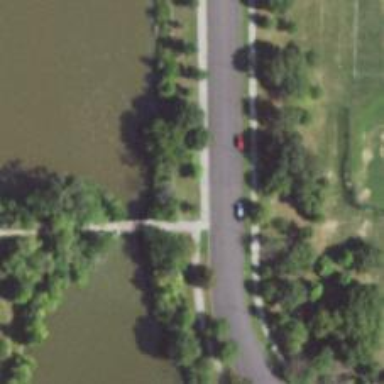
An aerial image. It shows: Path on bridge.